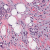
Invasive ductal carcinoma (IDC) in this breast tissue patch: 1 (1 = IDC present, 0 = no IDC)